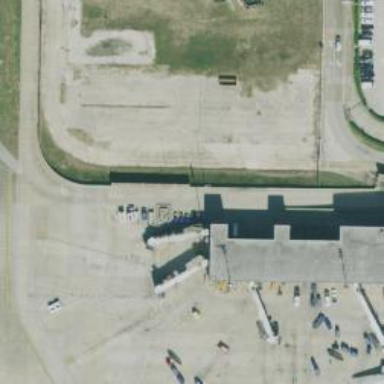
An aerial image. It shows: Airport gate.